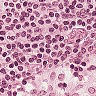
Metastatic tissue present: no